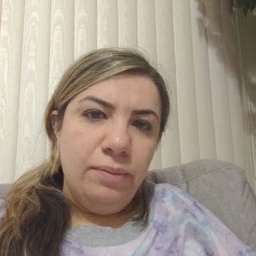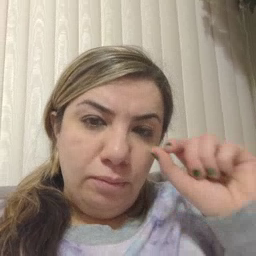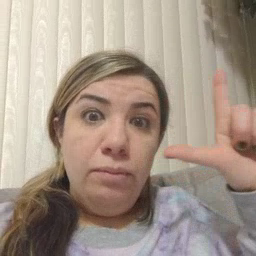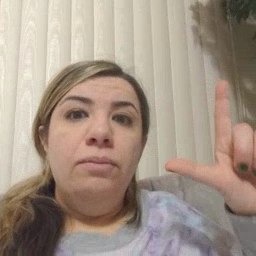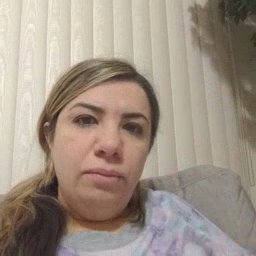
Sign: awake